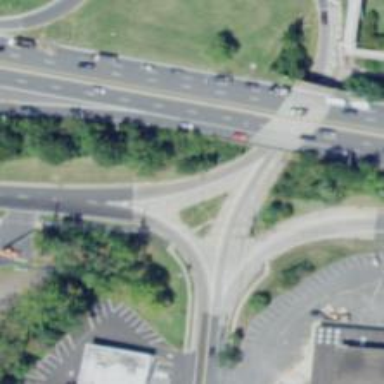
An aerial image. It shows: Trunk link highway.